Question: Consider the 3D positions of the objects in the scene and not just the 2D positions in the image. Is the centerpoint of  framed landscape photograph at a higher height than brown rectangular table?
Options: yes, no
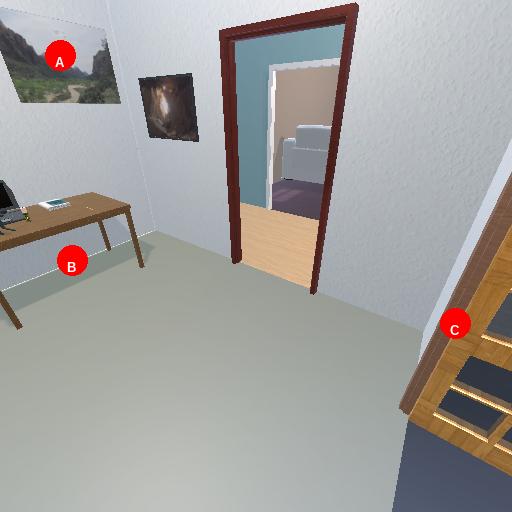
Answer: yes